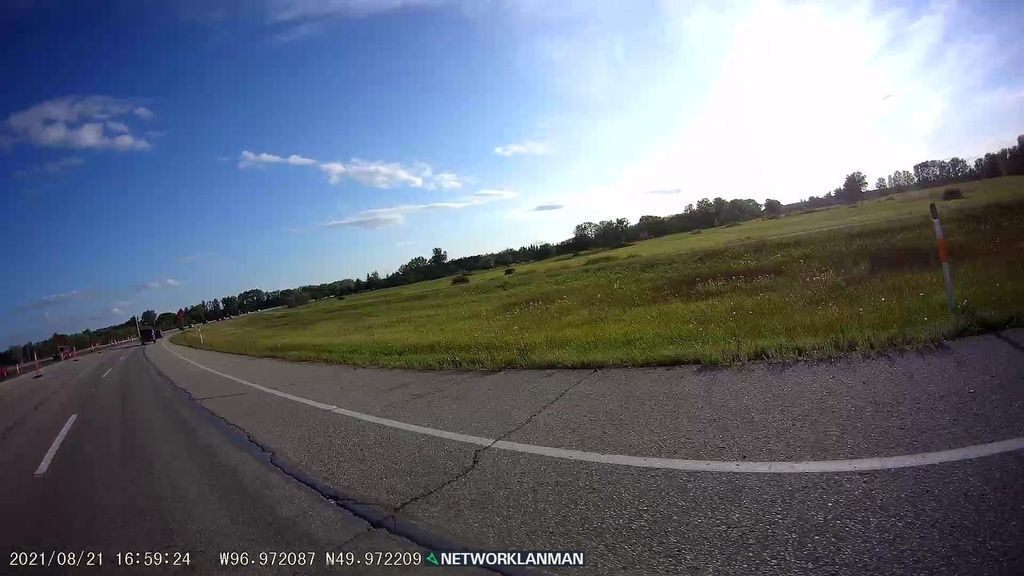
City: winnipeg